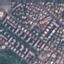
Label: Residential